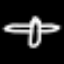
Label: airplane